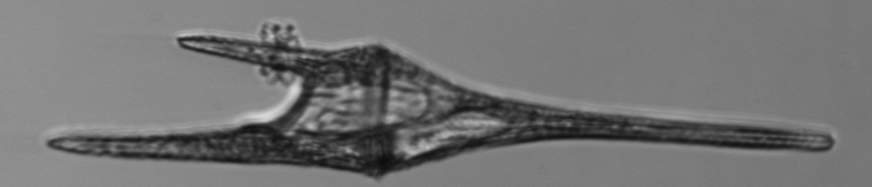
Label: Tripos_furca